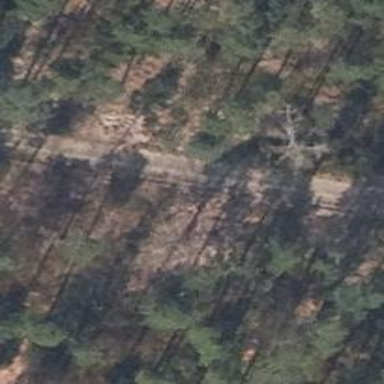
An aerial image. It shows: Track road with grade3 tracktype.